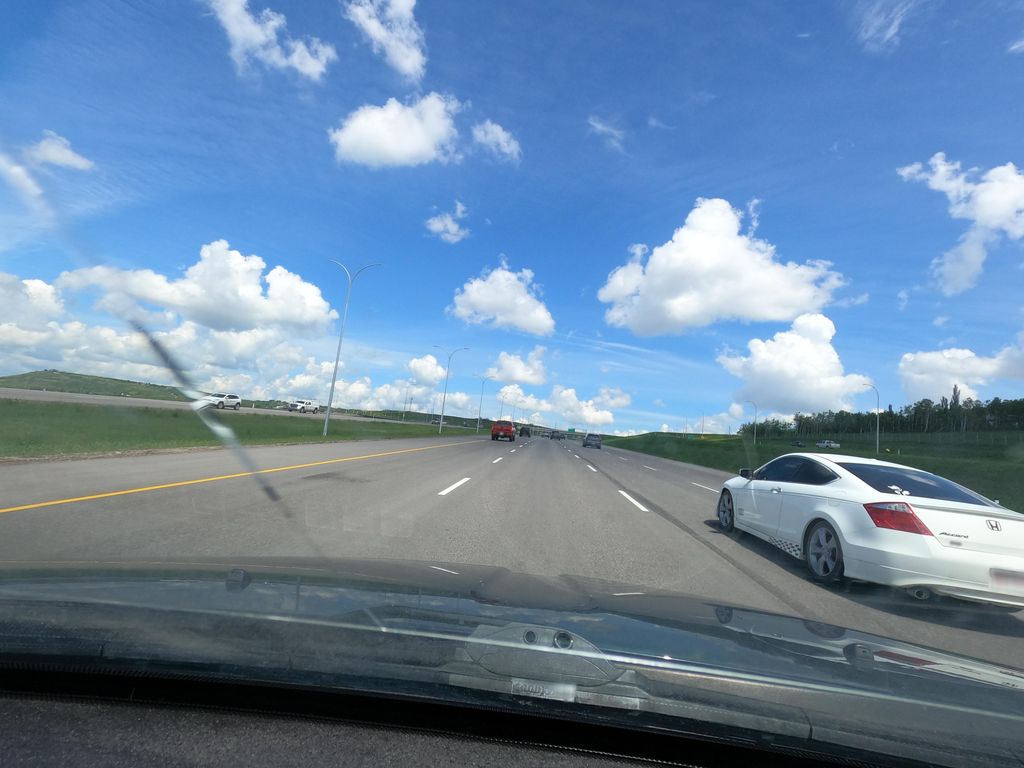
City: calgary